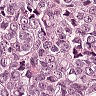
Metastatic tissue present: yes